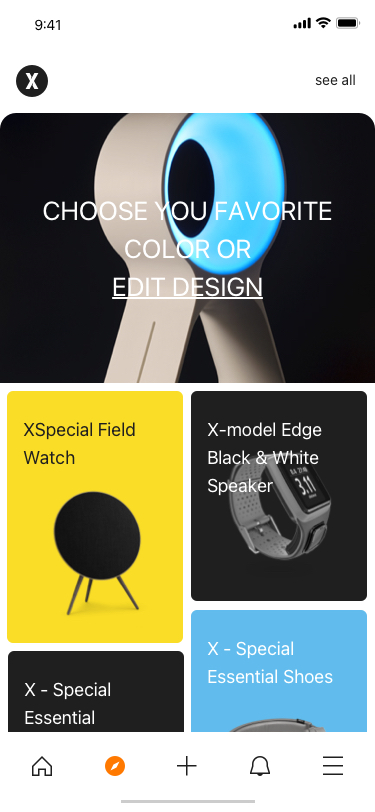
Text in this UI design:
XSpecial Field  Watch
X-model Edge
Black & White Speaker
X - Special Essential Backpack
X - Special Essential Shoes
see all
choose you favorite color or
edit design